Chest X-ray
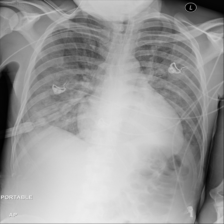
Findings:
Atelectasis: negative
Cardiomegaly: negative
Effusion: positive
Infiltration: positive
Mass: negative
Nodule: negative
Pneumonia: negative
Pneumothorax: negative
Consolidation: negative
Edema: negative
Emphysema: negative
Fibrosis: negative
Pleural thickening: negative
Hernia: negative